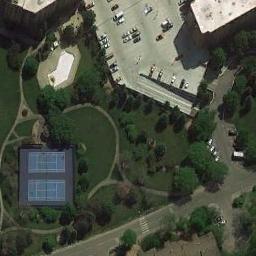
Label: tennis_court